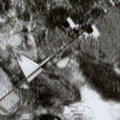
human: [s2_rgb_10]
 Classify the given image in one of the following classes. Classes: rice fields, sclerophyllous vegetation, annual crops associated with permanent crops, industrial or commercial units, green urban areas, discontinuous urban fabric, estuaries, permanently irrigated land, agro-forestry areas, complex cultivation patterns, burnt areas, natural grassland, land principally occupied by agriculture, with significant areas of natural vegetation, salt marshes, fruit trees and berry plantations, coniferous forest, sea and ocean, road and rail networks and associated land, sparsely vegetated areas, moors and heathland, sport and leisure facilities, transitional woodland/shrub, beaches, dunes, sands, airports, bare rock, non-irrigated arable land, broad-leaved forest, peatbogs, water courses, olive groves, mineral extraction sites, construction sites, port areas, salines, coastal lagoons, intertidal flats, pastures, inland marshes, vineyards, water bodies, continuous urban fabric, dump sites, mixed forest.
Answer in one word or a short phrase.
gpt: coniferous forest, transitional woodland/shrub